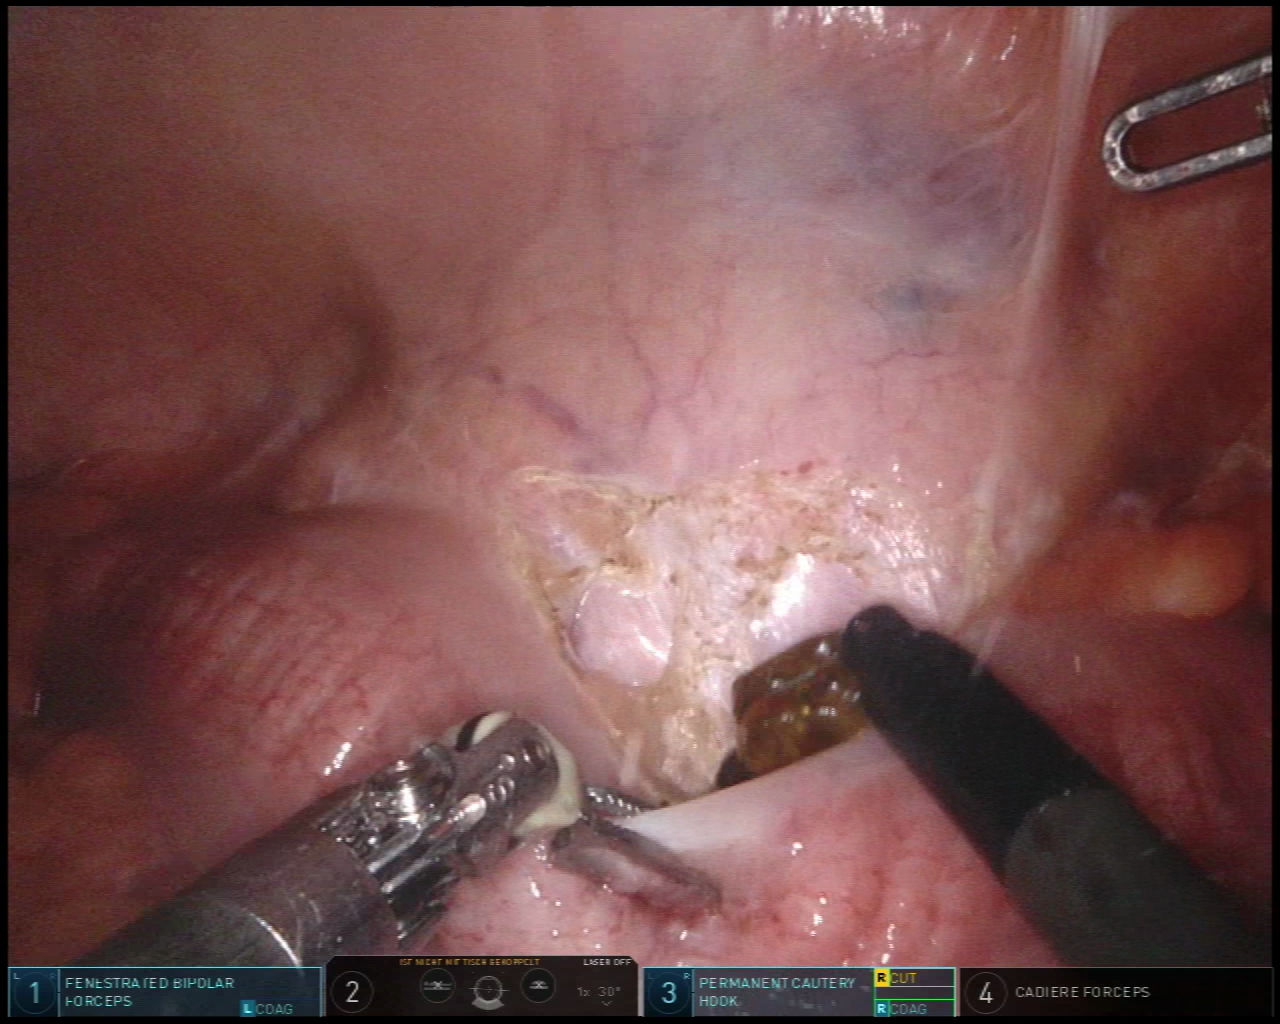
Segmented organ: abdominal_wall
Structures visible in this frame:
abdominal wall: yes
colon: yes
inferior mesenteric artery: no
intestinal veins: no
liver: no
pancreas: no
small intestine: no
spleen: no
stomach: no
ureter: no
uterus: no
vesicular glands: no